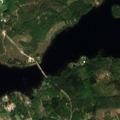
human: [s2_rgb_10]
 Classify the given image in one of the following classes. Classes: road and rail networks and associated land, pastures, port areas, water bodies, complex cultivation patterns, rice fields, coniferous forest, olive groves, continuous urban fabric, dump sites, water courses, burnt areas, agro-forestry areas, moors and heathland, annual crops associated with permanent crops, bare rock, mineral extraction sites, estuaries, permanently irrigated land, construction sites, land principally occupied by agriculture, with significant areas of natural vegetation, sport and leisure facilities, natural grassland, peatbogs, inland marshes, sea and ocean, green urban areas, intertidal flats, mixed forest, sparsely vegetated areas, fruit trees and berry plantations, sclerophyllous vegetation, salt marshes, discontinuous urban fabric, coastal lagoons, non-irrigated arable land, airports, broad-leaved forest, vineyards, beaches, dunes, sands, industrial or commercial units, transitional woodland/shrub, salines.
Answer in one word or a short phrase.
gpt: land principally occupied by agriculture, with significant areas of natural vegetation, broad-leaved forest, coniferous forest, mixed forest, water bodies